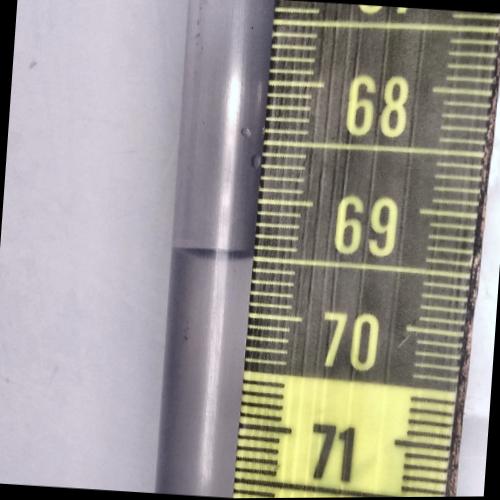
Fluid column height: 69.5 cm